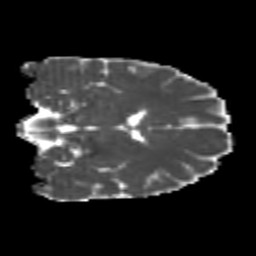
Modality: MD
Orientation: coronal
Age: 24
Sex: male
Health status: healthy
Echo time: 0.074 s